Question: I have written a custom 'AuthorizeAttribute' having an override of 'HandleUnauthorizedRequest'. This override conditionally sets the response status code to 404 with:
'''
var response = filterContext.HttpContext.Response;
response.StatusCode = 404;
response.ContentType = null;
response.End();
'''
The problem is that the full response is:
'''
HTTP/1.1 404 Not Found
Server: ASP.NET Development Server/10.0.0.0
Date: Mon, 24 Jan 2011 16:43:08 GMT
X-AspNet-Version: 4.0.30319
X-AspNetMvc-Version: 2.0
Cache-Control: private
Connection: Close
'''
when I would like to send back the default 404 page. Something like:
---

---
How do I do that?
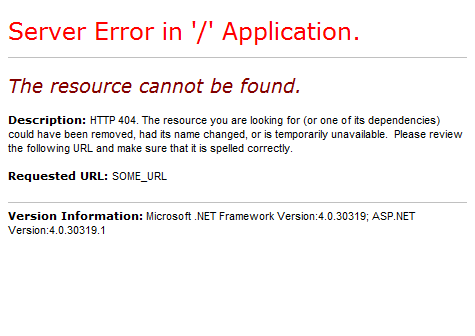
Answer: What I ended up doing is setting the <URL> property of the filter context like this:
'''
var response = filterContext.HttpContext.Response;
response.StatusCode = 404;
var viewData = new ViewDataDictionary();
viewData["Id"] = filterContext.HttpContext.Request.RequestContext.RouteData.Values["id"];
filterContext.Result = new ViewResult { ViewName = "NotFound", ViewData = viewData };
return;
'''
where "NotFound" is an action of the controller containing a different action that was marked with my custom 'AuthorizeAttribute'.